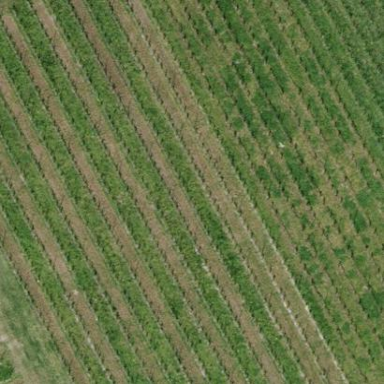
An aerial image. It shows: Vineyard.